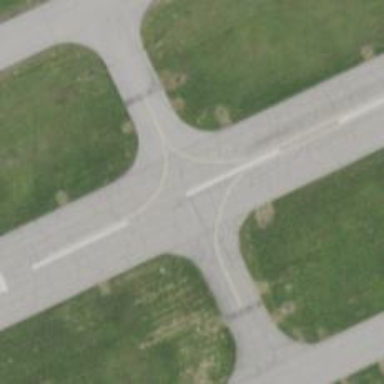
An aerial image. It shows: Runway surface made of asphalt at airport.